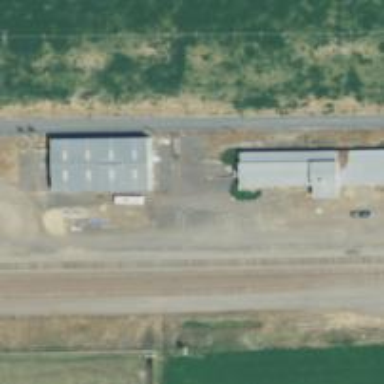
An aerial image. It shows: Railway track.